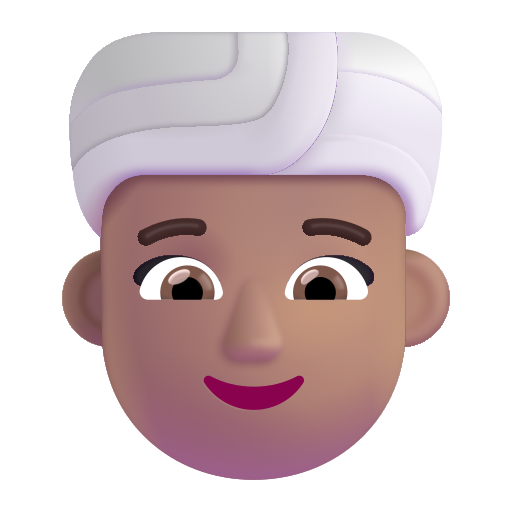
woman wearing turban color